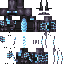
A female skeleton skin with dark skin, wearing brown helmet dressed in a black armor chest and black pants, featuring a closed mouth.